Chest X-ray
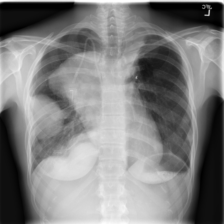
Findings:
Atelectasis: negative
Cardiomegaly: negative
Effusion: negative
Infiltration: negative
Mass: positive
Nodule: positive
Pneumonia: negative
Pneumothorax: negative
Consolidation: negative
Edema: negative
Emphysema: negative
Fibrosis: negative
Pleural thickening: positive
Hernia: negative